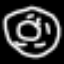
Label: donut